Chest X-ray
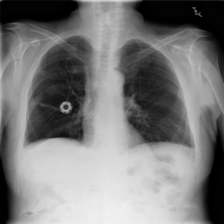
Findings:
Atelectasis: negative
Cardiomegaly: negative
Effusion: positive
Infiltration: negative
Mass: negative
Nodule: negative
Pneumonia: negative
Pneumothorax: negative
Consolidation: negative
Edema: negative
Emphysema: negative
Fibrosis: negative
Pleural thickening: negative
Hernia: negative